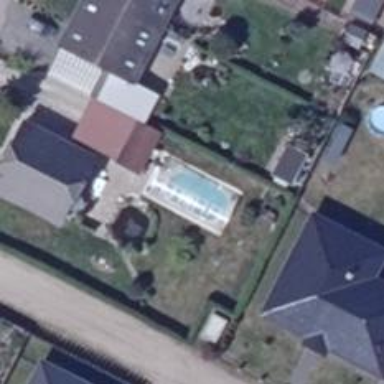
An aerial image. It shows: Swimming pool located in leisure land.